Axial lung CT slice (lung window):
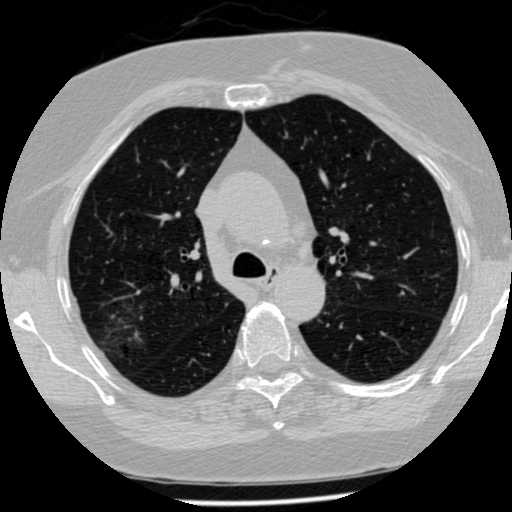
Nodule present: no